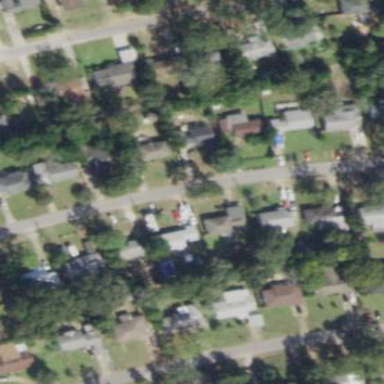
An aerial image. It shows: Residential area composed of single-family homes.